Question: Each time, when we type the key-words in Google, how does Google give us its answers?
I want to know the process of how Google process our requests.
Personally, I assume that:
1.there are a huge amount of queries sent to Google, in order to respond ASAP, Google gotta have some kinda 'distributed system', right?
2.also, I think there are some kind of 'cache systems' to speed up Google's response speed, right?
3.If cache indeed exists, 'what is stored in that cache'? Could it be some kind of '<key, value>' pair? Cuz I guess that, it's '<key-words, url>'. But would be it be too expensive to cache 'url' directly, because each url will probably take up many memory, right?
After skimming the keynote suggested by @Gregory Pakosz, I wondering what the 'Cache Server' is responsible for and what the Cache Server caches?

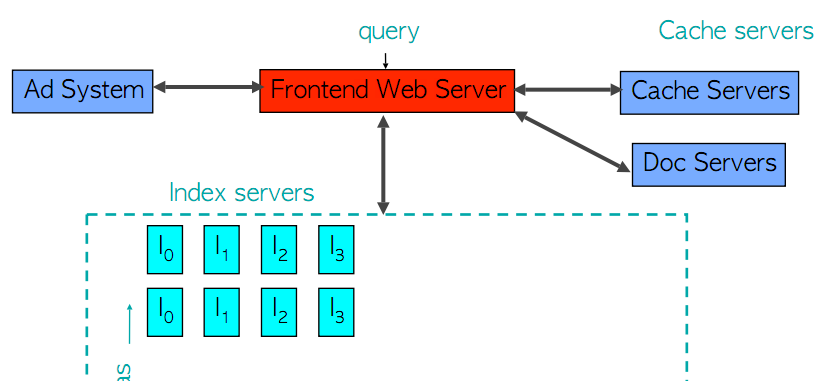
Answer: Jeff Dean's 2009 keynote: <URL> gives a pretty nice overview of how Google works.